【题型】填空题　【知识点】立体几何　【难度】medium
如图，在棱长为 \(\sqrt{2}\) 的正方体 \(ABCD-A'B'C'D'\) 中，点 \(E\)、\(F\)、\(G\) 分别是棱 \(A'B'\)、\(B'C'\)、\(CD\) 的中点，则由点 \(E\)、\(F\)、\(G\) 确定的平面截正方体所得的截面多边形的面积等于 \underline{\quad\quad}.

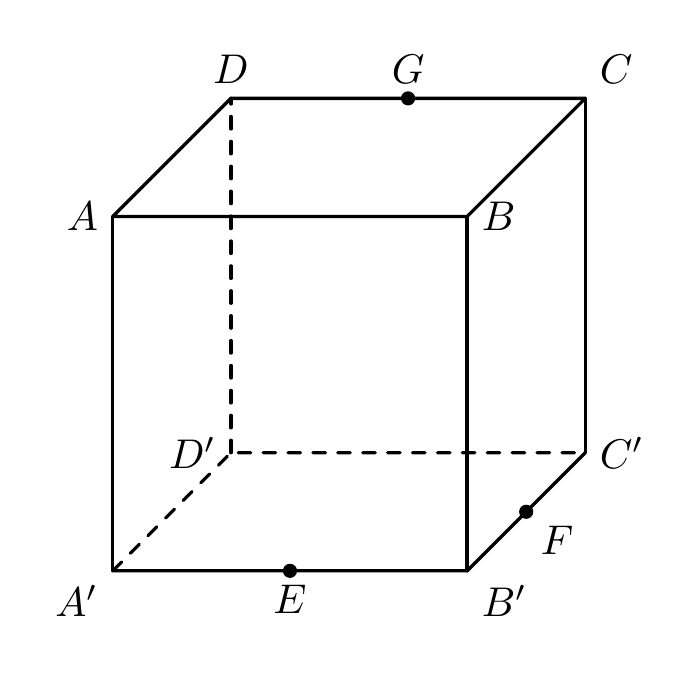
【解答】
【答案】\(\frac{3\sqrt{3}}{2}\)

【解析】因为 \(E\)、\(F\) 分别为 \(A'B'\)、\(B'C'\) 的中点，则 \(EF \parallel A'C'\) 且
\[
EF = \sqrt{B'E^2 + B'F^2} = \sqrt{\left(\frac{\sqrt{2}}{2}\right)^2 \times 2} = 1,
\]
因为 \(AA' \parallel CC'\) 且 \(AA' = CC'\)，所以四边形 \(AA'C'C\) 为平行四边形，所以 \(A'C' \parallel AC\)，
所以 \(EF \parallel AC\)，设平面 \(EFG\) 交棱 \(AD\) 于点 \(H\)，

因为平面 \(ABCD \parallel\) 平面 \(A'B'C'D'\)，平面 \(EFG \cap\) 平面 \(A'B'C'D' = EF\)，
平面 \(EFG \cap\) 平面 \(ABCD = GH\)，所以 \(EF \parallel GH\)，则 \(GH \parallel AC\)。

因为 \(G\) 为 \(CD\) 的中点，所以 \(H\) 为 \(AD\) 的中点，
设直线 \(EF\) 分别交 \(D'A'\)、\(D'C'\) 的延长线于点 \(P\)、\(Q\)，连接 \(PH\) 交棱 \(AA'\) 于点 \(M\)，
连接 \(QG\) 交棱 \(CC'\) 于点 \(N\)，连接 \(EM\)、\(FN\)，则截面为六边形 \(EFNGHM\)。

因为 \(A'P \parallel C'B'\)，则 \(\frac{A'P}{B'F} = \frac{A'E}{B'E} = 1\)，
所以 \(A'P = B'F = \frac{1}{2}B'C' = \frac{1}{2}A'D' = \frac{1}{2}AD = AH\)，

因为 \(AH \parallel A'P\)，则 \(\frac{AM}{A'M} = \frac{AH}{A'P} = 1\)，所以 \(AM = A'M\)，则 \(M\) 为 \(AA'\) 的中点，
同理可知，\(N\) 为 \(CC'\) 的中点，易知六边形 \(EFNGHM\) 是边长为 \(EF = 1\) 的正六边形。

所以，截面面积为
\[
6 \times \frac{1}{2} \times 1^2 \times \sin 60^\circ = 6 \times \frac{\sqrt{3}}{4} = \frac{3\sqrt{3}}{2}.
\]
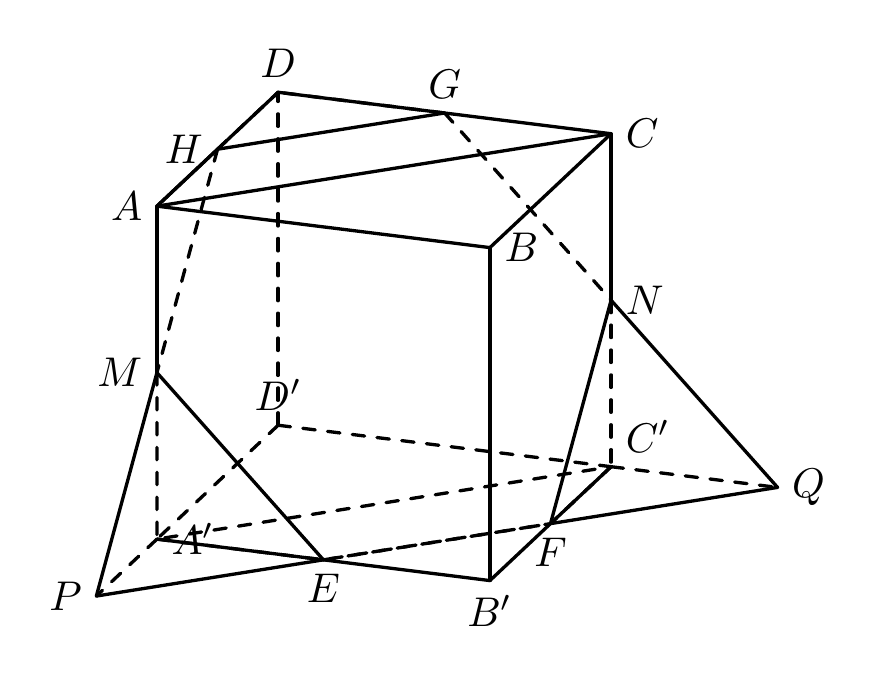